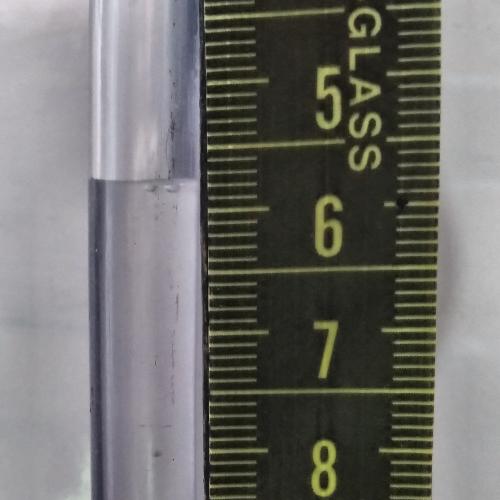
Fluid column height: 5.8 cm